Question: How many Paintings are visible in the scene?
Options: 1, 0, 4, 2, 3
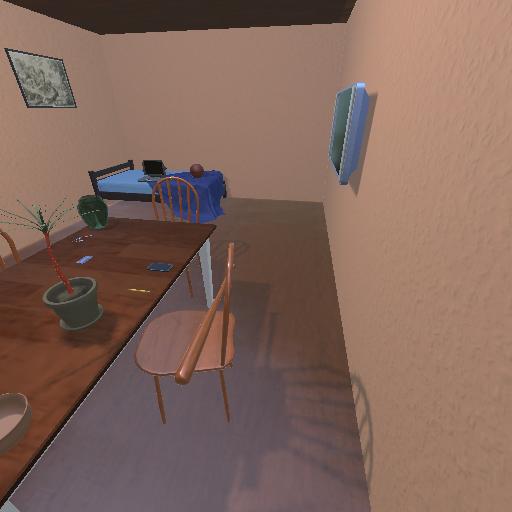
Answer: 1